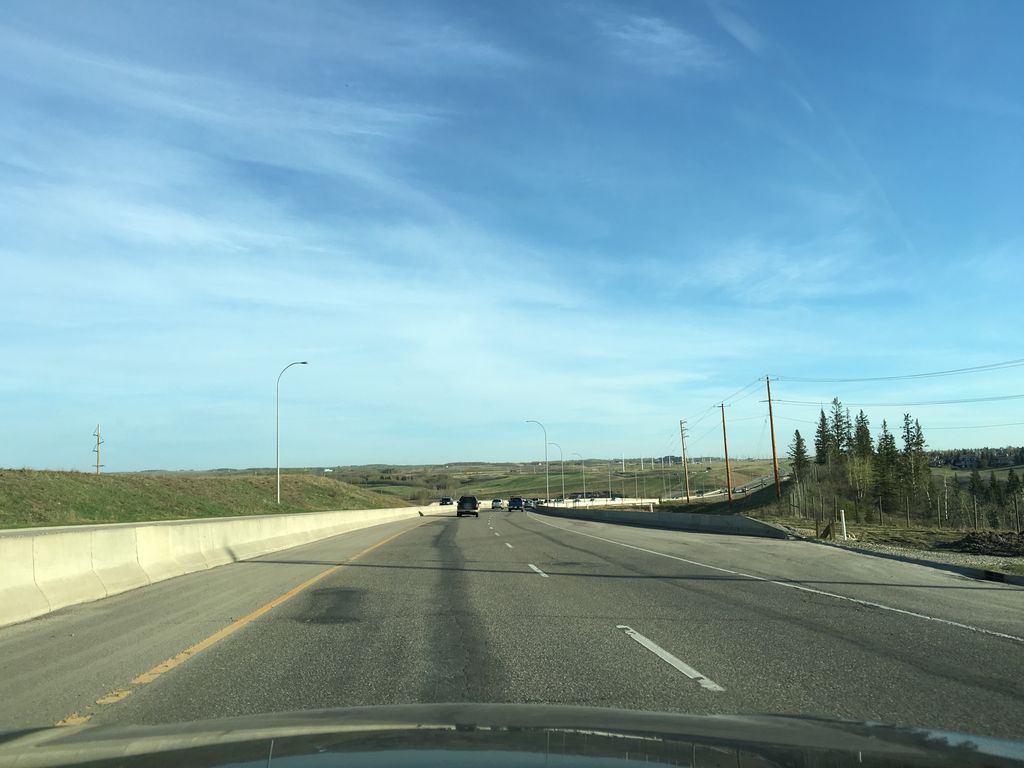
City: calgary